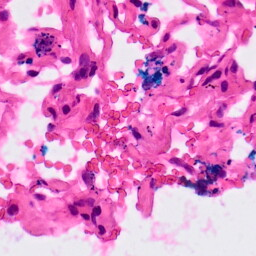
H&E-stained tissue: Lung